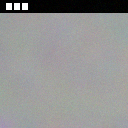
Screen state: on